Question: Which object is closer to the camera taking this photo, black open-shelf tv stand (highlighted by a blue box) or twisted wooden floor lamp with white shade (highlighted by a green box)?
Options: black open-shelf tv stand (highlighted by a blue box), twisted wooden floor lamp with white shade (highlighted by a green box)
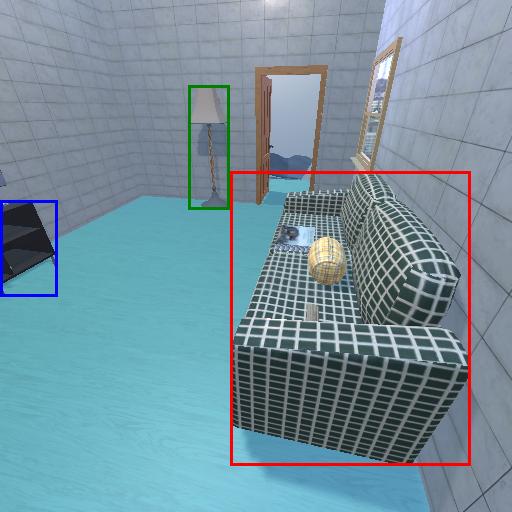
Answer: black open-shelf tv stand (highlighted by a blue box)